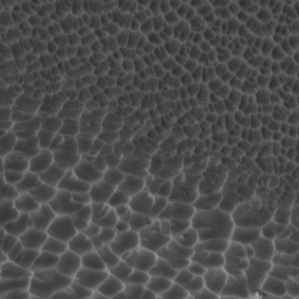
Label: non_frost